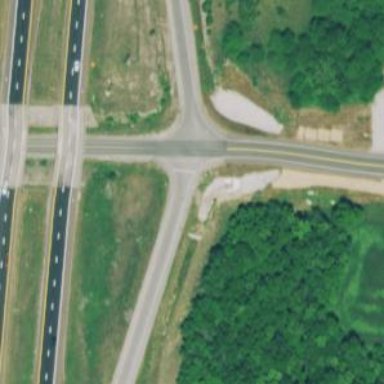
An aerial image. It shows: Stop road.